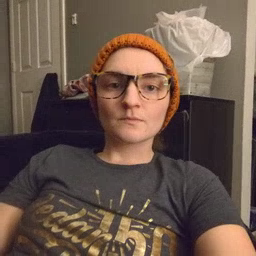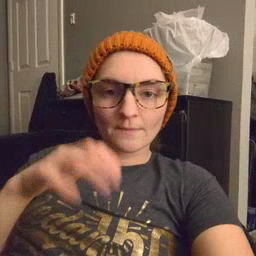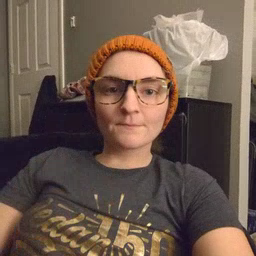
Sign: rain